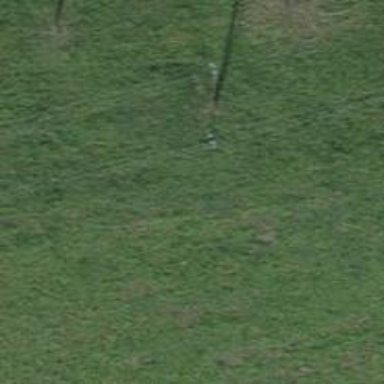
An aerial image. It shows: Minor power line.